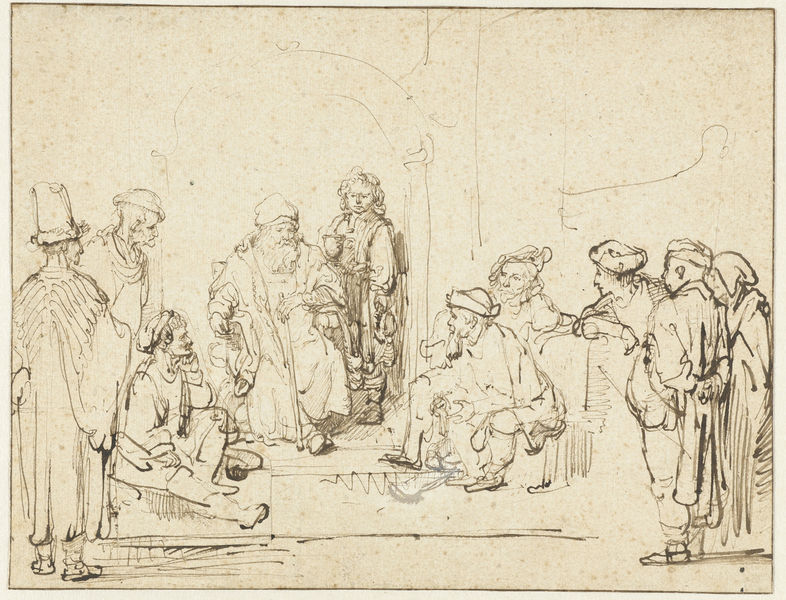
Titel: Jacob en zijn zonen
Künstler: Rembrandt Harmensz. van Rijn
Standort: Amsterdam
Institution: Rijksmuseum
Schlagwörter: umhang, sitzen, braun, hut, männer, skizze, stuhl, zeichnung, beige, versammlung, mützen, stehen, stock, bogen, graphik, thron, junge, tusche, tinte, biblisch, sitzung, philosophie, rat